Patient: sex F, age 55
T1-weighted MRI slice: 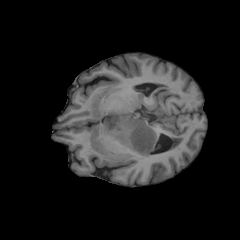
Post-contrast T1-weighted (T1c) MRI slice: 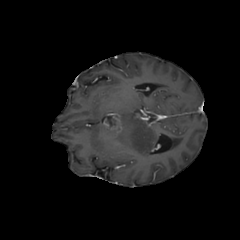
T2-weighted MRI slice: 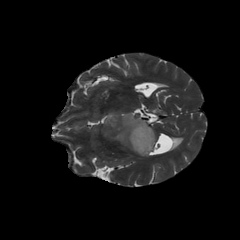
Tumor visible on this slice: yes
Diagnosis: Glioblastoma, IDH-wildtype
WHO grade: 4